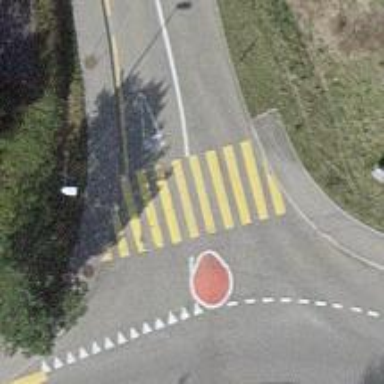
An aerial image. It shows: Marked zebra crossing on the road.